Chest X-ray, PA view. Patient: 65 years old, sex F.
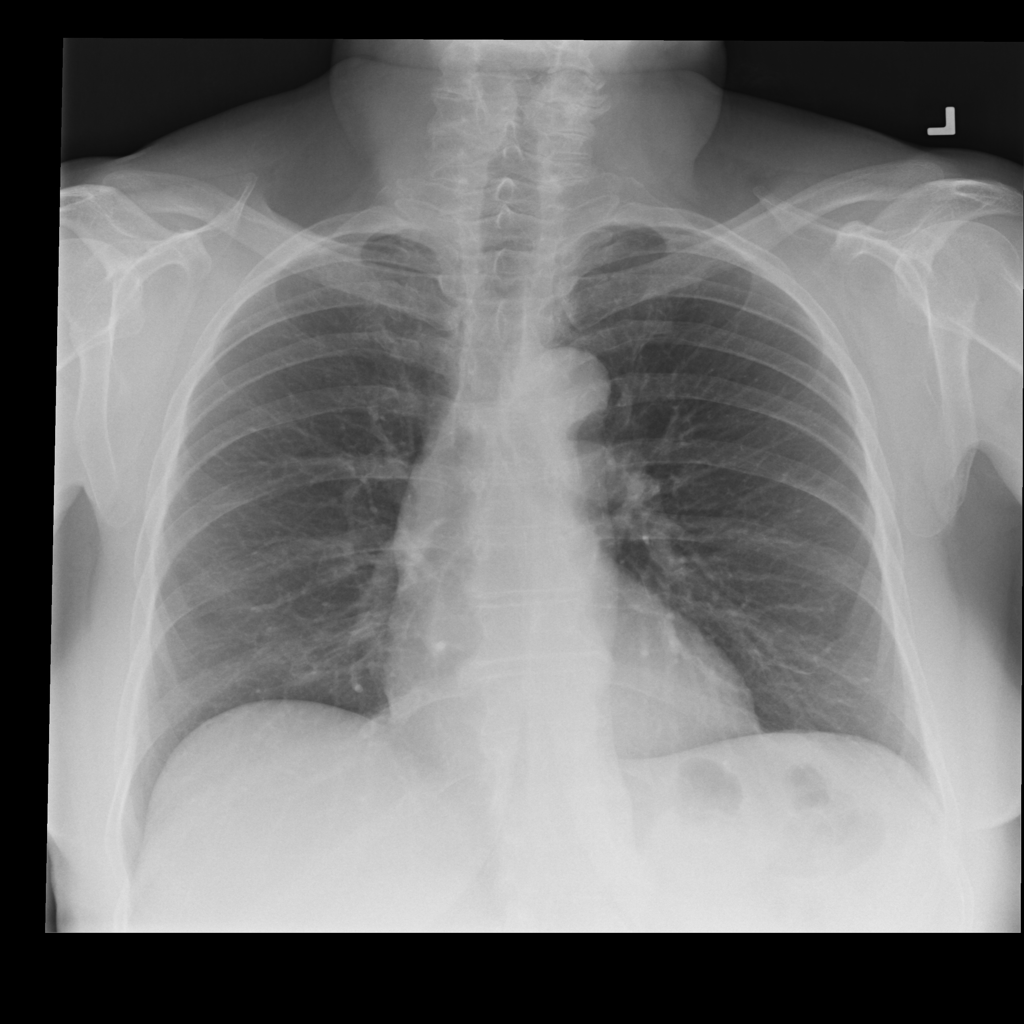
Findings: No Finding